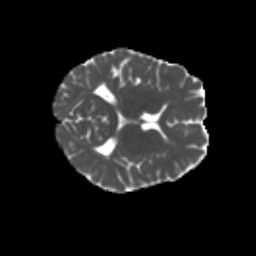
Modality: MD
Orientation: axial
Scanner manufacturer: siemens
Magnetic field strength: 3 T
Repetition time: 4.16 s
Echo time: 0.0806 s